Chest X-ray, PA view. Patient: 73 years old, sex M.
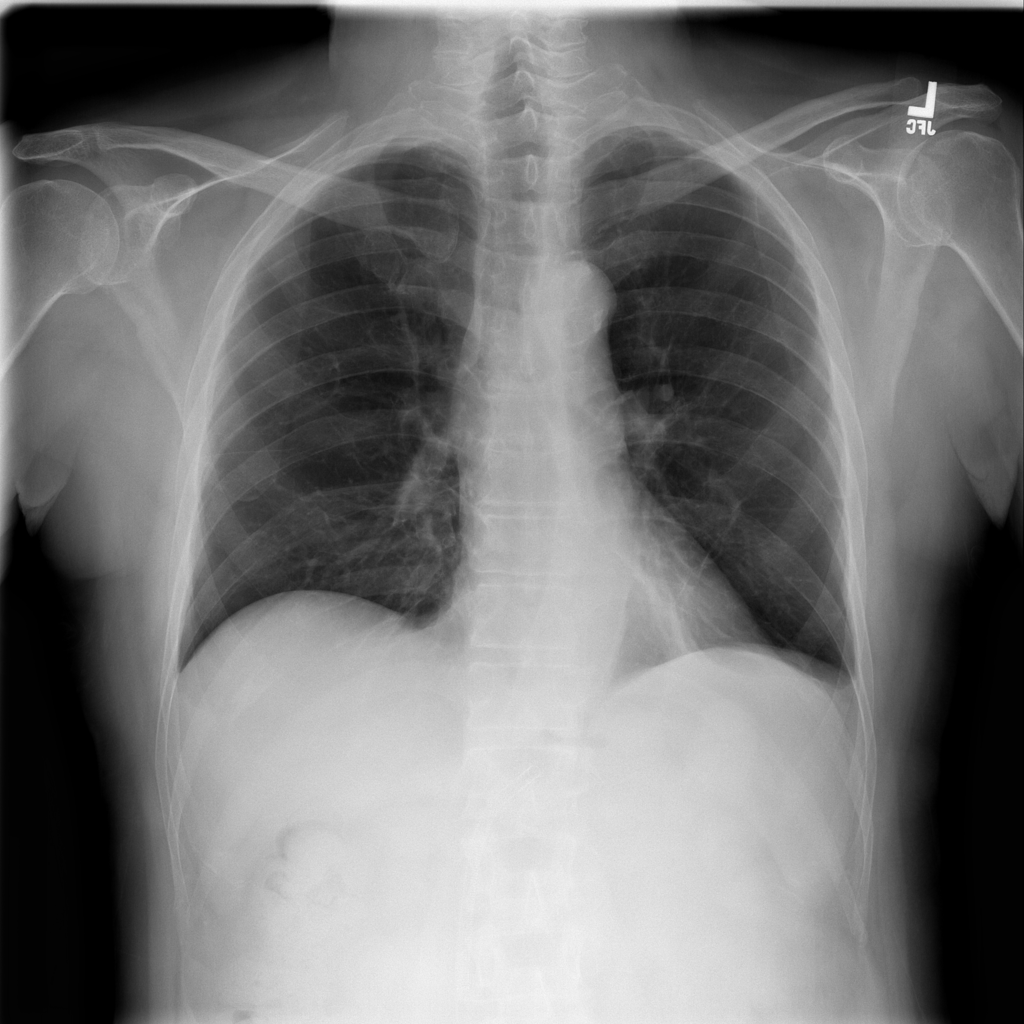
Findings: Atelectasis